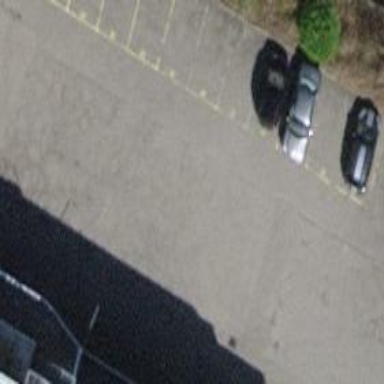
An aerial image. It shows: Parking entrance.